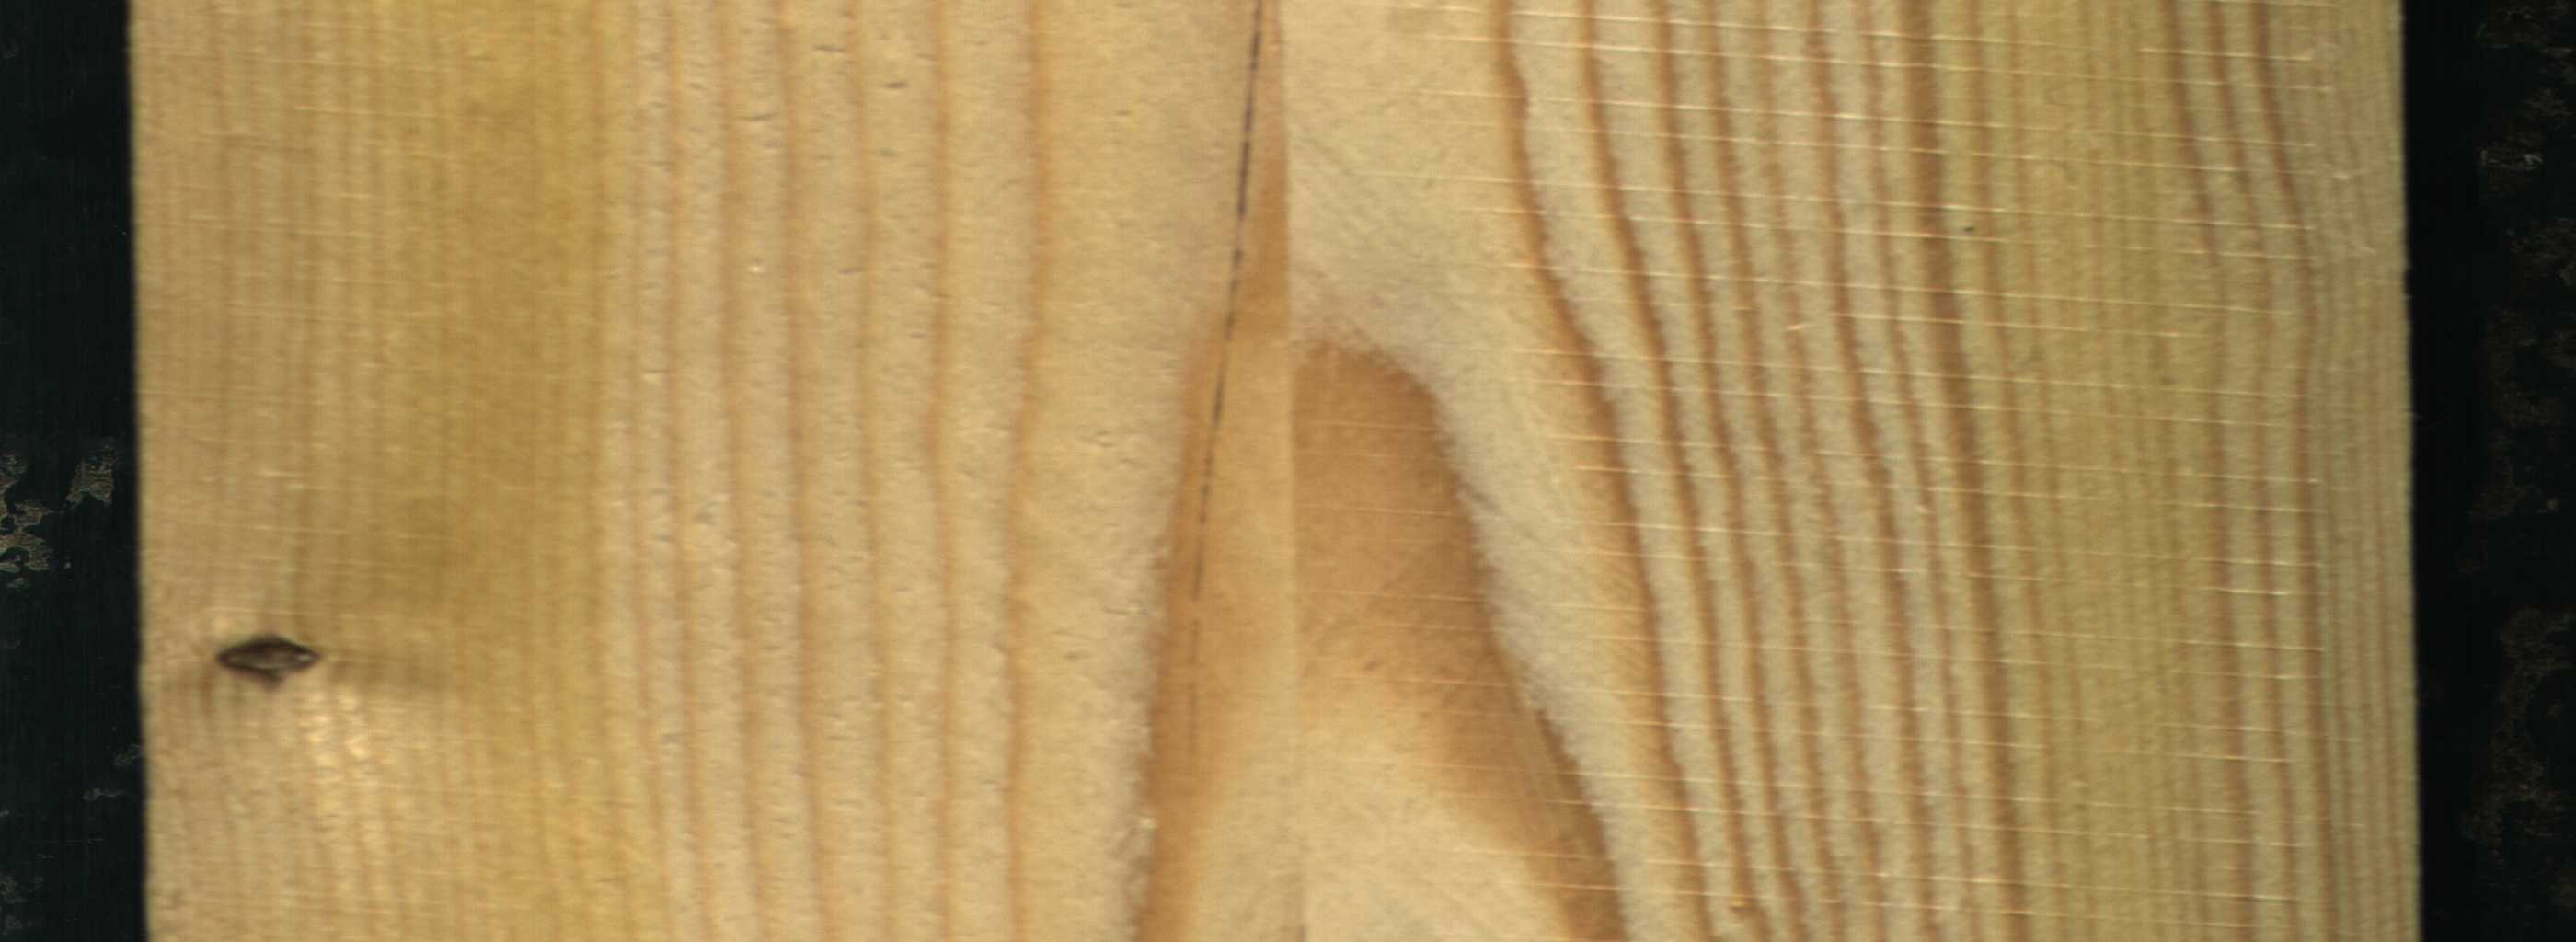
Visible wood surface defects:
Crack
Dead_Knot